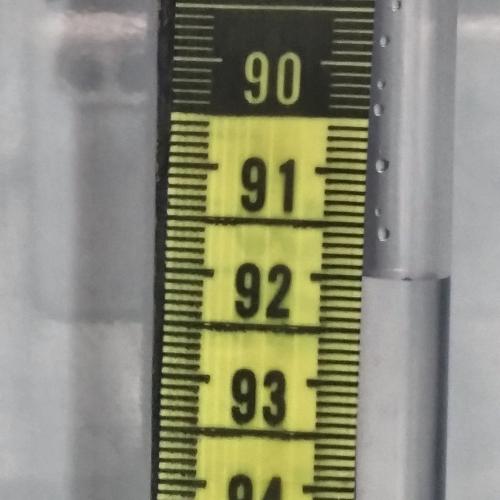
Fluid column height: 92.0 cm